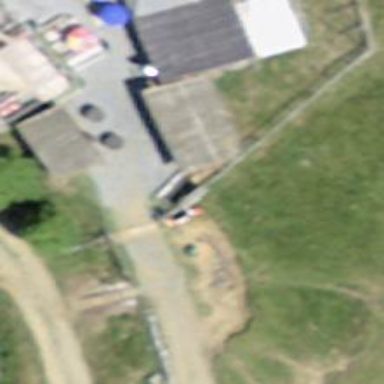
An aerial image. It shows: Gate.